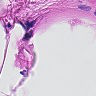
Metastatic tissue present: no